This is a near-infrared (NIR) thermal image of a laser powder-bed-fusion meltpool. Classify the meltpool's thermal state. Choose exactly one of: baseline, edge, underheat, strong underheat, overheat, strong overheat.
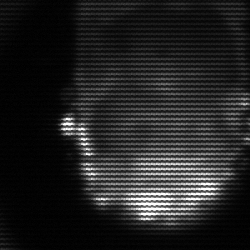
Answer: baseline